Question: I have a database set up like so:

Lets say that I have a product group with id of 12. How do I get the CategoryID for this particular Product Group? Would I have to do a join?
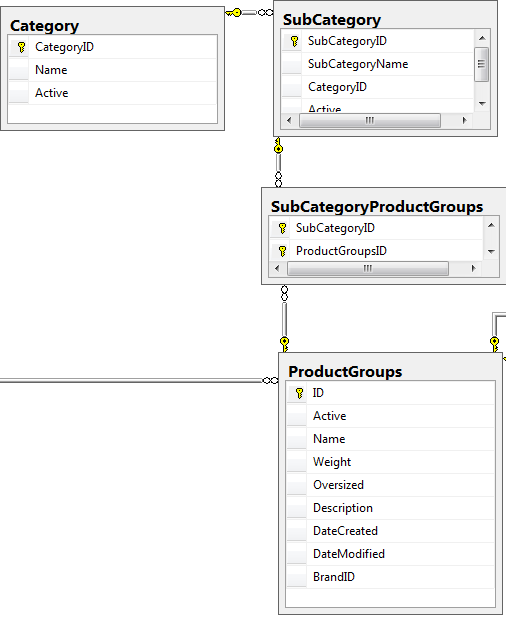
Answer: Think of it in parts...
How would you do this in SQL?
'''
SELECT DISTINCT sc.CategoryID
FROM SubCategory sc
WHERE sc.SubCategory IN (
SELEcT DISTINCT scpg.SubCategoryID
FROM SubCategoryProductGroups scpg
WHERE scpg.ProductGroupID = 12)
'''
To do this in LINQ2SQL it would be something like this...
'''
using (var db = new MyDataContext()) {
var query = (from sc in db.SubCategories
where (from scpg in db.SubCategoryProductGroups
where scpg.ProductGroupID == 12
select scgp.SubCategoryID).Distinct().Contains(sc.SubCategoryID)
select sc.CategoryID).Distinct();
}
'''
... You could also use joins ...
SQL...
'''
SELECT DISTINCT sc.CategoryID
FROM SubCategory sc
JOIN SubCategoryProductGroups scpg ON sc.SubCategoryID = scpg.SubCategoryID
WHERE scpg.ProductGroupID = 12
'''
LINQ2SQL...
'''
var query = (from sc in db.SubCategories
join scpg in db.SubCategoryProductGroups
on sc.SubCategoryID equals scpg.SubCategoryID
where scpg.ProductGroupID == 12
select sc.CategoryID).Distinct();
'''
... If you LINQ model knows of the relationship you could probably do this ...
'''
var query = (from sc in db.SubCategories
where sc.SubCategoryProductGroups
.Any(s=>s.ProductGroupID == 12)
select sc.CategoryID).Distinct();
'''